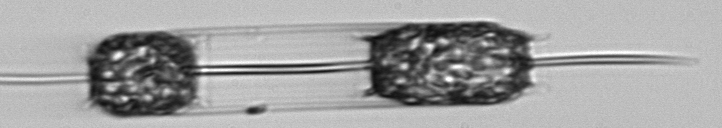
Label: Ditylum_brightwellii